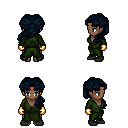
a pixel art fantasy rpg character, female body template, human, dark skin, green robe, teal pants, raven princess hairstyle, gold gloves, black shoes, four views (front, back, left, right), 2x2 character sprite sheet, small pixel art, hard edges, no anti-aliasing